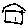
Label: house